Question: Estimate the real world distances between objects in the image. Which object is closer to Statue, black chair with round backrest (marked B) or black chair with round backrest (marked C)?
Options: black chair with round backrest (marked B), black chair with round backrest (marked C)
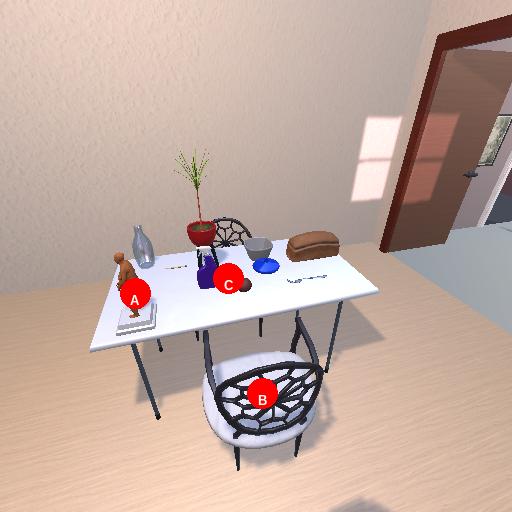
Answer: black chair with round backrest (marked B)